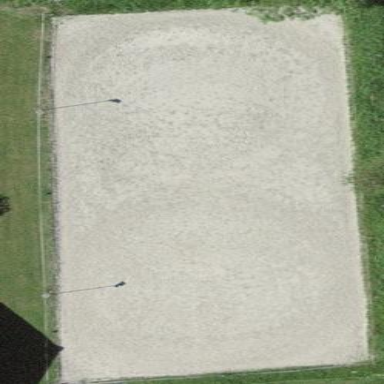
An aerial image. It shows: Equestrian pitch with sand surface.